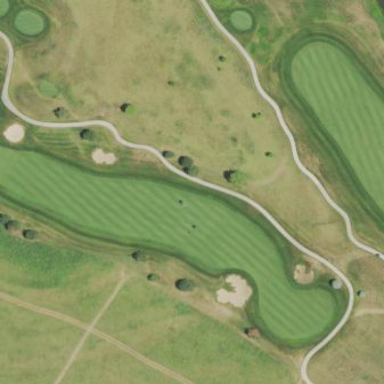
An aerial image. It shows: Rough area in golf course.